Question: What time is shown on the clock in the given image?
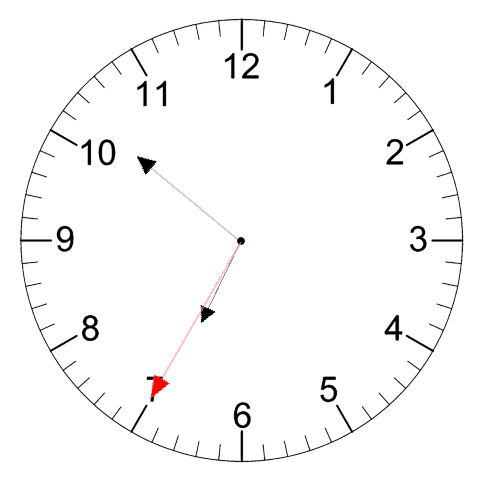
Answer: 06:51:35